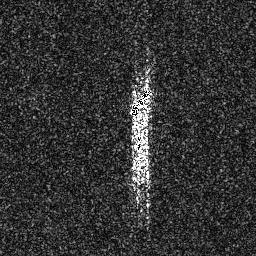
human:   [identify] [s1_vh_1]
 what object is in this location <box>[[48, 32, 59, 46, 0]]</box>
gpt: <ref>1 medium ship at the center</ref>